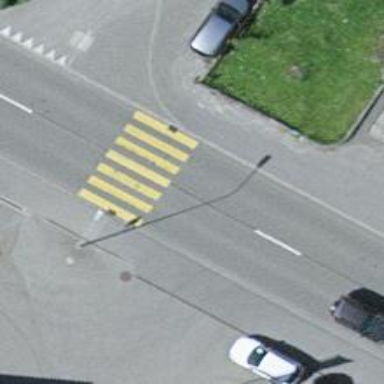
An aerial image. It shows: Uncontrolled zebra crossing on the road.